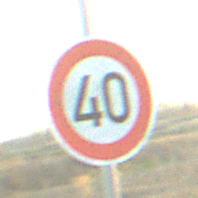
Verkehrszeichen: Geschwindigkeit40
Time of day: SunriseSunset
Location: Outdoor (Nature)
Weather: PartlyCloudy
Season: NotSpecified
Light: Natural